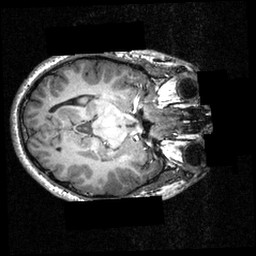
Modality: T1w
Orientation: axial
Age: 26
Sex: male
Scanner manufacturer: siemens
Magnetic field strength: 3.951 T
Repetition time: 1.5 s
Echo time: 0.00335 s